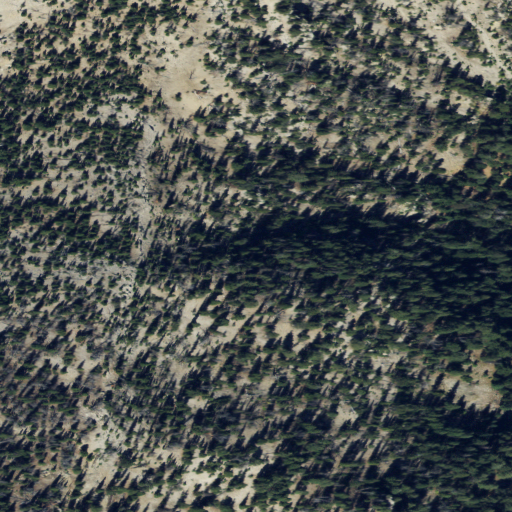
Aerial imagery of mountains in Montana named Greenhorn Range containing shrub, evergreen forest, and grassland